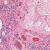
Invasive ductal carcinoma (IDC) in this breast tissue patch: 1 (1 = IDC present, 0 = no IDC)